Question: I have made a high score 'activity' for my game. i used table row for the output of the scores. My question is that how can i change the color of the fonts in my table row because i cannot see what's the output.
Here's my layout code:
'''
<TableLayout
android:id="@+id/data_table"
android:layout_width="fill_parent"
android:layout_height="wrap_content"
android:visibility="invisible"
>
<TableRow android:visibility="invisible" >
<TextView
android:layout_marginLeft="65dp"
android:visibility="invisible"
android:text="#"
android:textColor="#000000" />
<TextView
android:visibility="invisible"
android:text="Score"
android:textColor="#000000" />
<TextView
android:visibility="invisible"
android:text="Player"
android:textColor="#000000" />
</TableRow>
</TableLayout>
'''
Here's the color of my output in high score 'activity'.

How will i change the gray one to black?
here's how i add the table:
'''
{
TableRow tableRow= new TableRow(this);
ArrayList<Object> row = data.get(position);
TextView idText = new TextView(this);
idText.setText(row.get(0).toString());
tableRow.addView(idText);
TextView textOne = new TextView(this);
textOne.setText(row.get(1).toString());
tableRow.addView(textOne);
TextView textTwo = new TextView(this);
textTwo.setText(row.get(2).toString());
tableRow.addView(textTwo);
dataTable.addView(tableRow);
}
'''
Thanks in advance
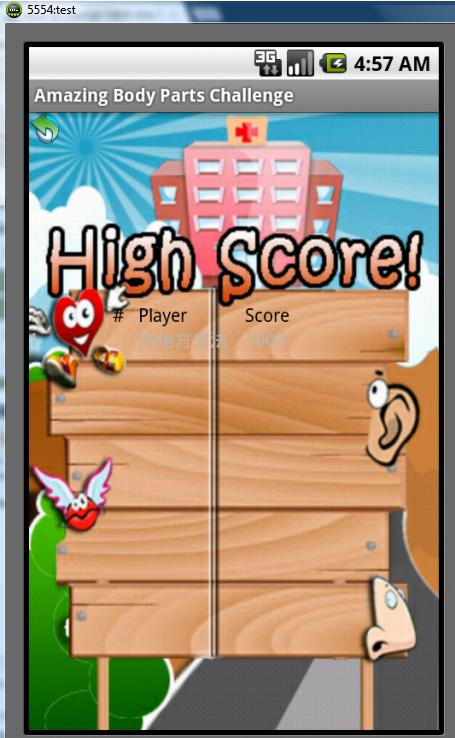
Answer: You need to assign a text color when you create the 'TextView's programmatically, because Android will use its default (grey) color otherwise. Black is '0xFF000000'.
'''
TextView textOne = new TextView(this);
textOne.setTextColor(0xFF000000);
textOne.setText(row.get(1).toString());
tableRow.addView(textOne);
'''
Note that you may want to <URL> for this to keep it consistent with your other 'TextView's.